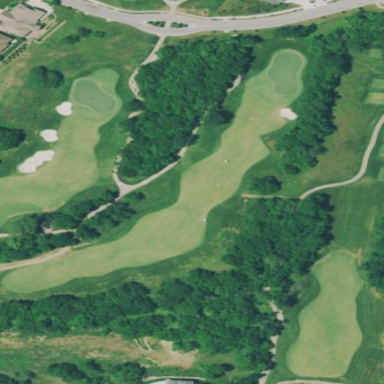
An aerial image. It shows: Area of rough grass used for golf.